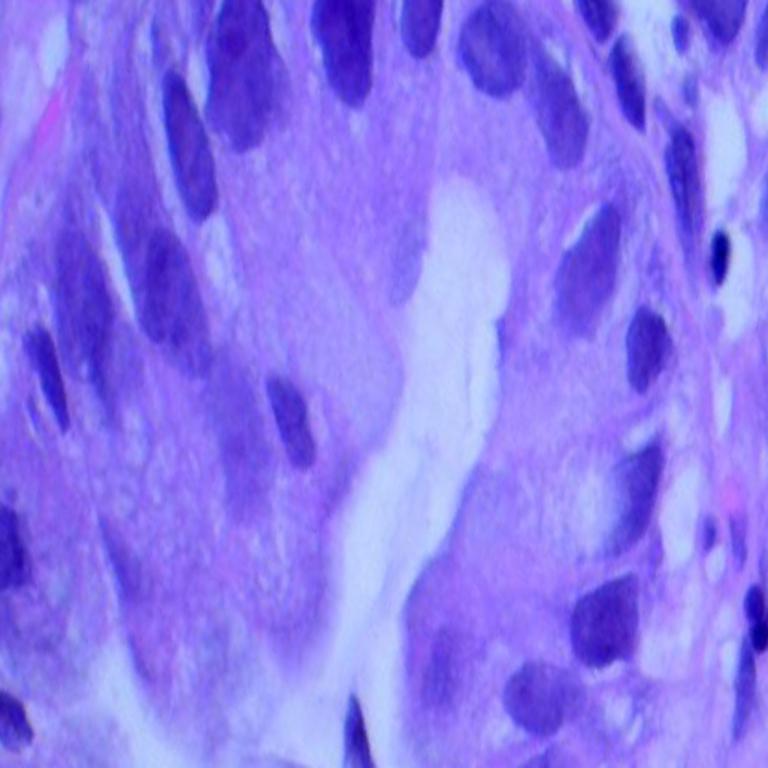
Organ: lung
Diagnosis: adenocarcinomas